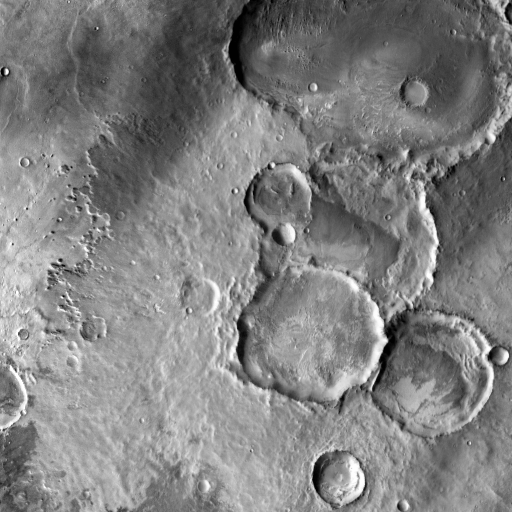
Crater classes present: Background, Other, Buried, Secondary